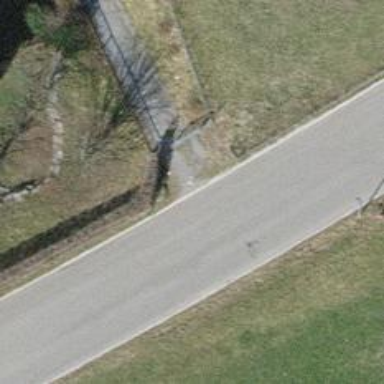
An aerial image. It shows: Hedge acting as barrier.